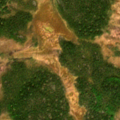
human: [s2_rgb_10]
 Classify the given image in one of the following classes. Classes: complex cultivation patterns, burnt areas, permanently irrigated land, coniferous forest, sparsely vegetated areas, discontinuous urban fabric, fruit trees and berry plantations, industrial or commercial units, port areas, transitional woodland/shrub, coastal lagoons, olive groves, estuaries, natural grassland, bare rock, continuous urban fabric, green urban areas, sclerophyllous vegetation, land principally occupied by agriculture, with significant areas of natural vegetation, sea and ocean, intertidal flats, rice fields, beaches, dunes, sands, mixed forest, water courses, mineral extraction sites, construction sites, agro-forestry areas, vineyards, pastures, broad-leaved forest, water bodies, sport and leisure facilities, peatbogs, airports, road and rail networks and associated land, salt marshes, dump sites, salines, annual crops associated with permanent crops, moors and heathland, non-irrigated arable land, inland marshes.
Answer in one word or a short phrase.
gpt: coniferous forest, peatbogs